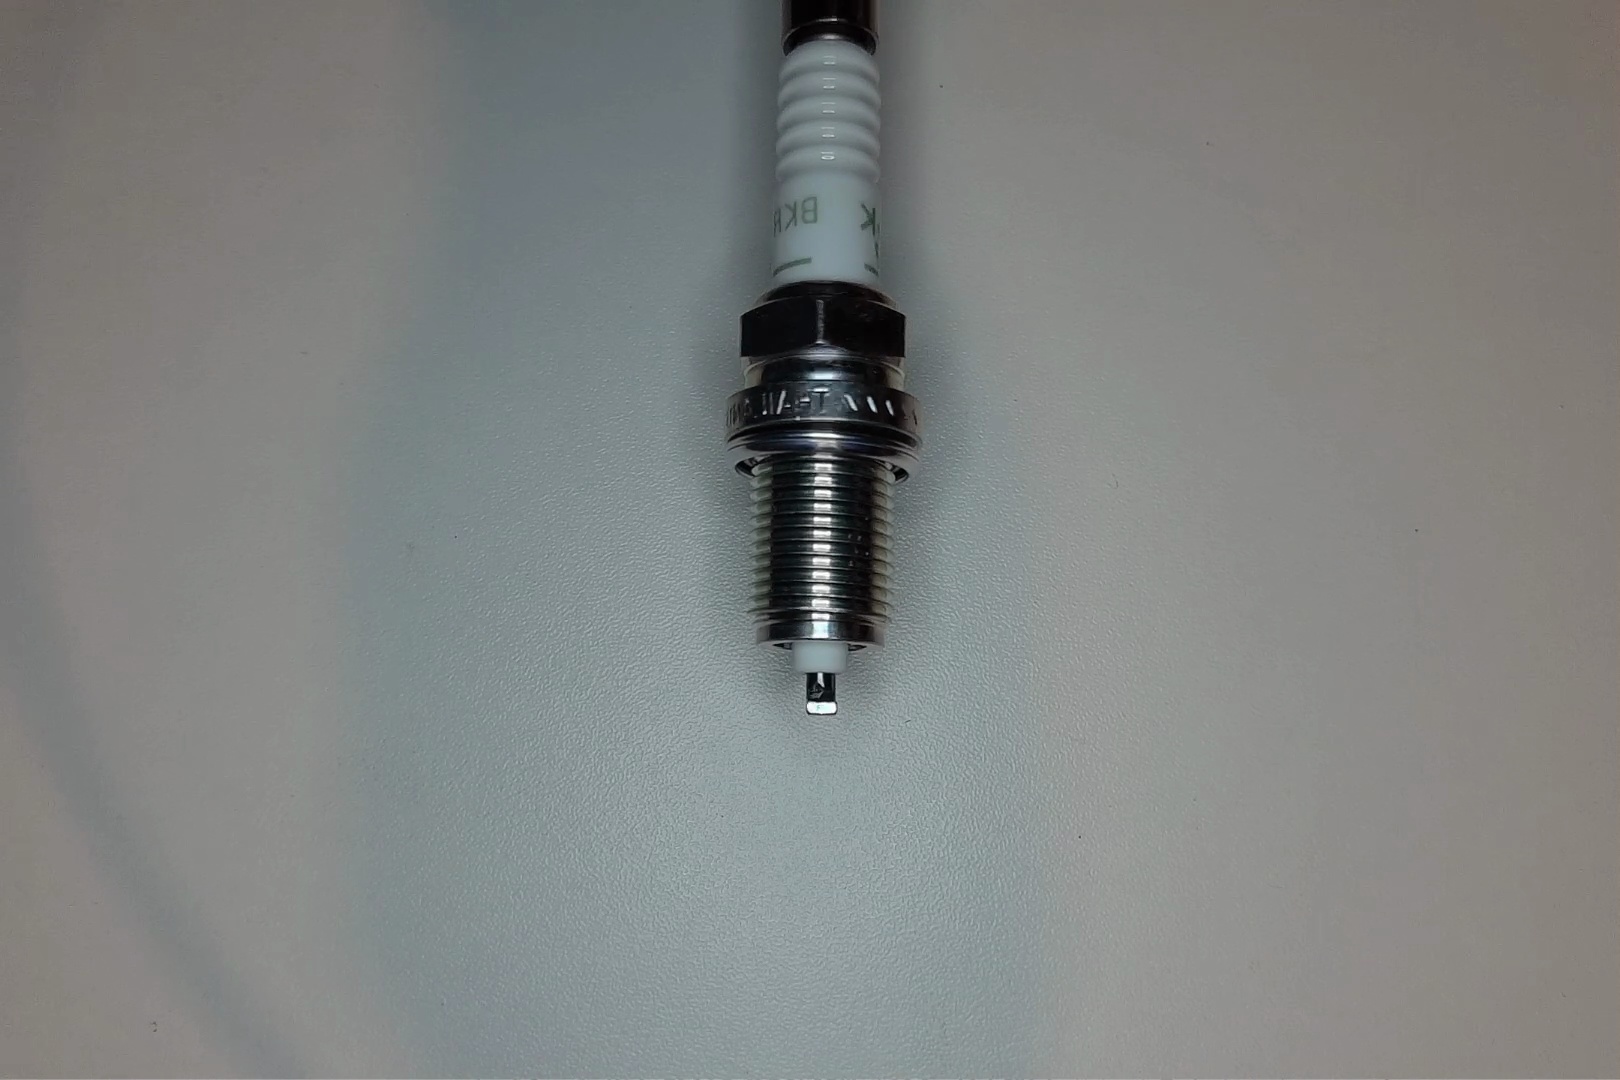
Label: no anomaly